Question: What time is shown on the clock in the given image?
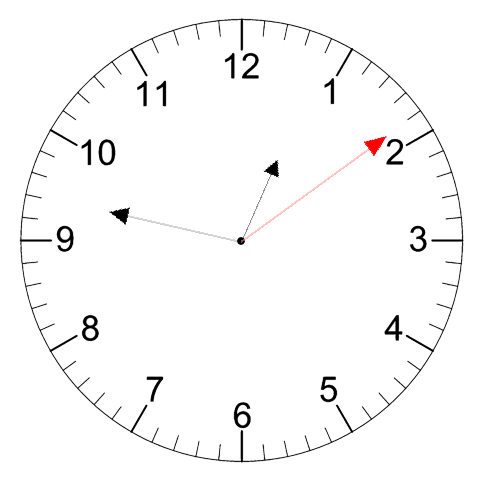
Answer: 12:47:09